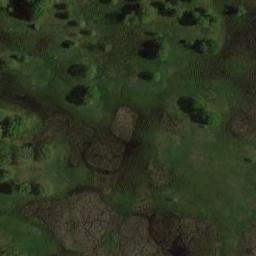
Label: meadow